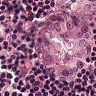
Metastatic tissue present: yes